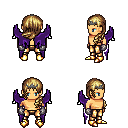
a pixel art fantasy rpg character, male body template, human, tanned skin, purple wings, gold greaves, blonde left-swept hairstyle, iron tiara, metal gloves, gold boots, four views (front, back, left, right), 2x2 character sprite sheet, small pixel art, hard edges, no anti-aliasing